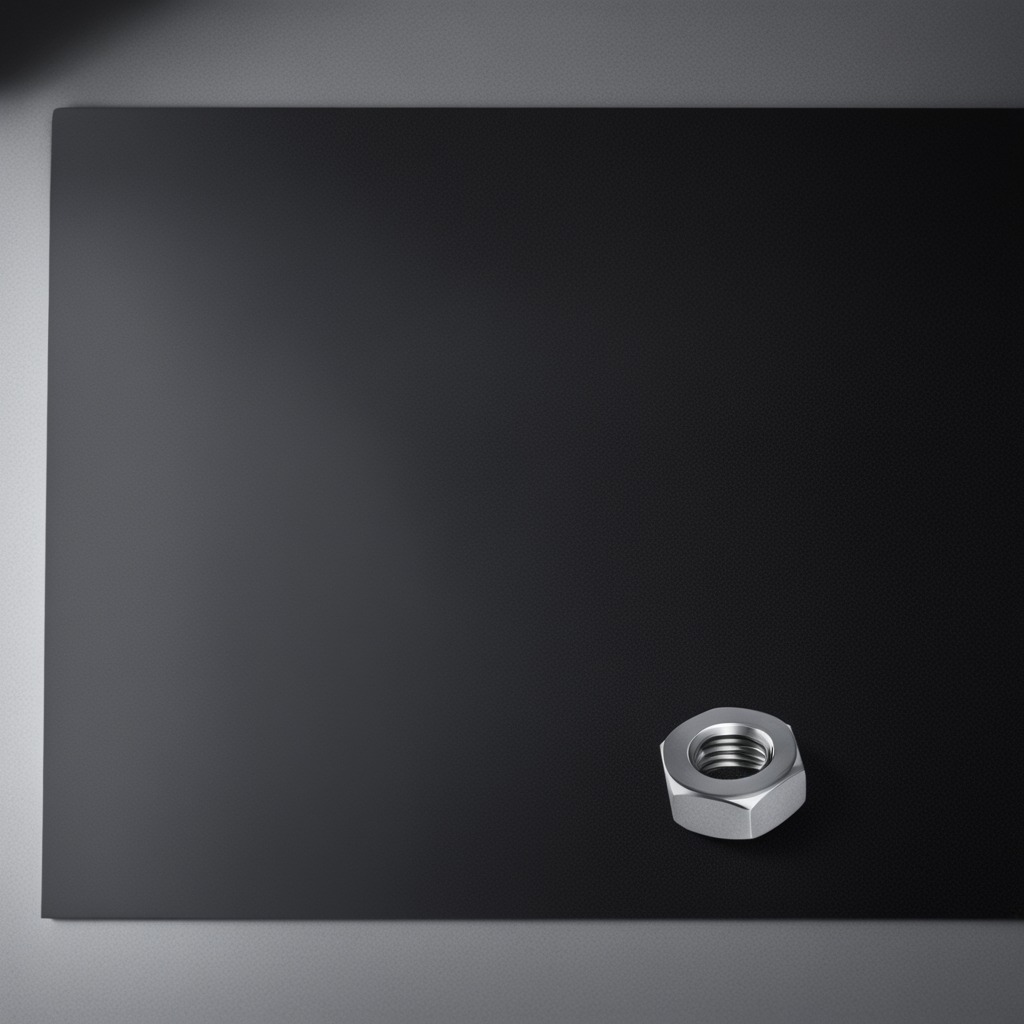
A metal nut lies on a clean granite tabletop covered with a black rubber mat inside a workshop under bright overhead lighting crisp shadows high clarity worn but beneath the mat